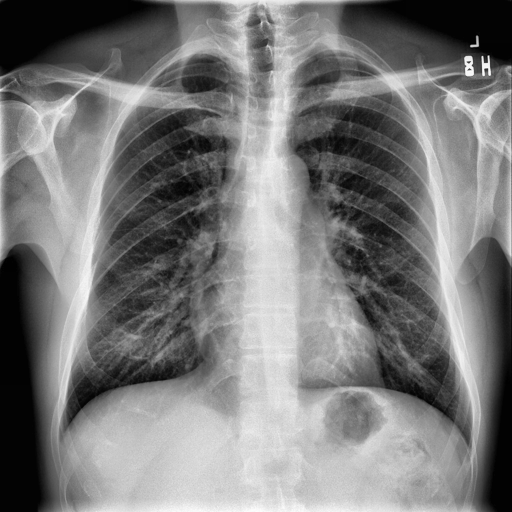
Finding: NORMAL